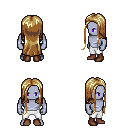
a pixel art fantasy rpg character, male body template, dark elf, purple skin, leather shoulder armor, white pants, blonde extra-long hairstyle, brown shoes, four views (front, back, left, right), 2x2 character sprite sheet, small pixel art, hard edges, no anti-aliasing